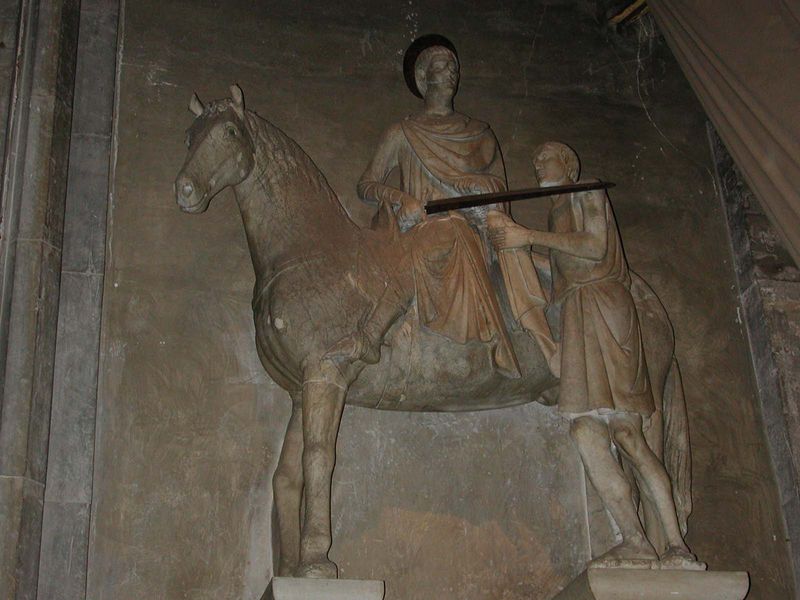
Titel: Reiterstandbild hl. Martin
Standort: Lucca, S. Martino (EU - I)
Schlagwörter: kopf, mann, schatten, umhang, weiß, sitzen, braun, grau, kleid, köpfe, licht, marmor, männer, schwarz, blick, wand, arme, gesicht, halten, kleidung, sockel, stehen, stein, bild, figur, mantel, pferd, reiter, skulptur, statue, beine, reiten, sattel, zügel, relief, fassade, mauer, metall, bildhauerei, podest, foto, fotografie, denkmal, barfuß, geben, schwert, heiligenschein, toga, bettler, heiliger, bitte, römisch, standbild, grabmal, züge, martin, teilen, ehren, grabmaltoga